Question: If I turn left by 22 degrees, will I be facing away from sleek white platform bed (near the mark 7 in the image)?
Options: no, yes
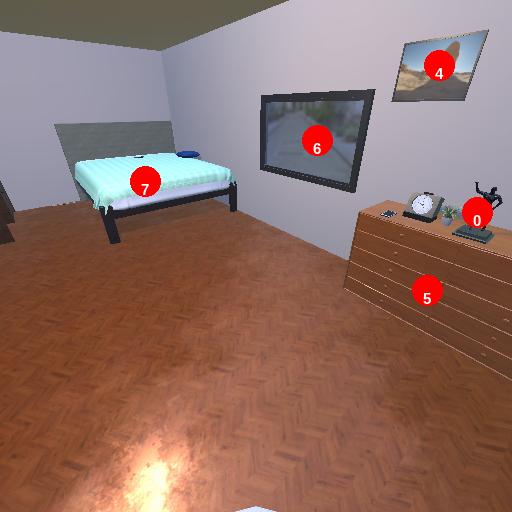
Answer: no